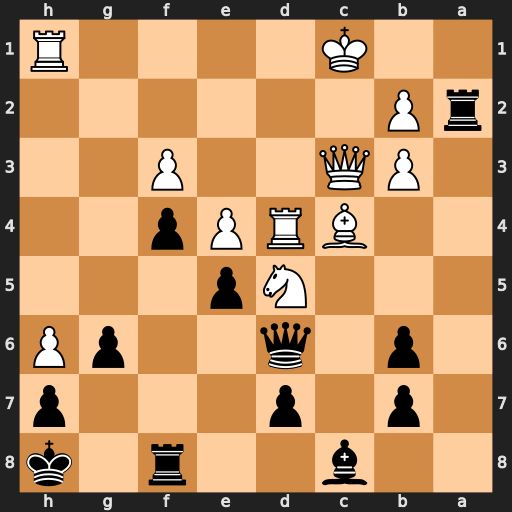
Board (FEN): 2b2r1k/1p1p3p/1p1q2pP/3Np3/2BRPp2/1PQ2P2/rP6/2K4R
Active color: b
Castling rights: -
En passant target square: -
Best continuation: Ra1+ Kc2 Rxh1